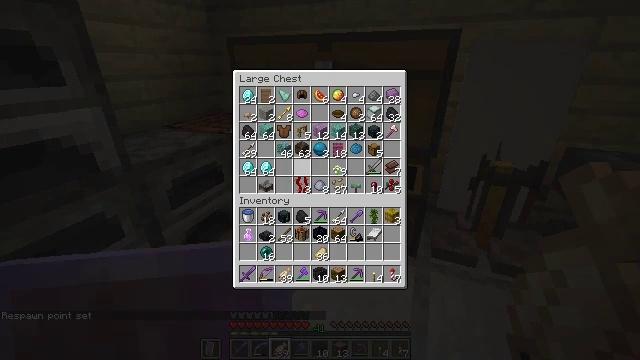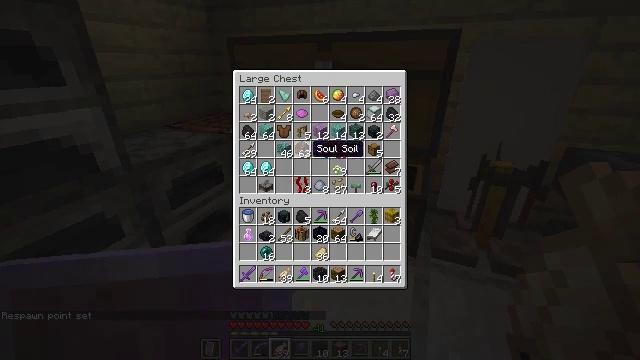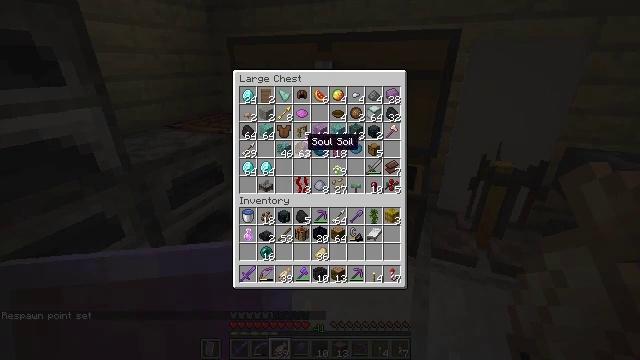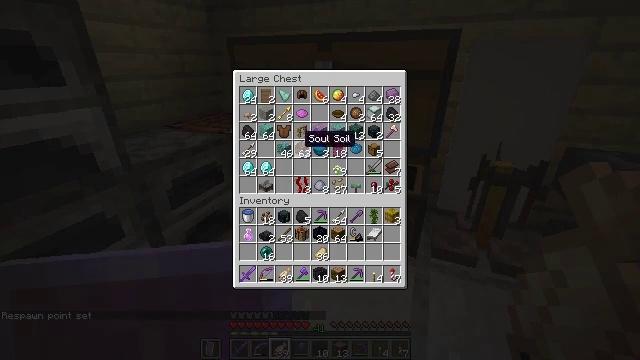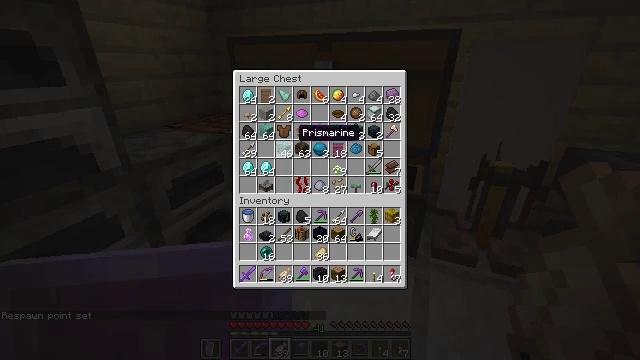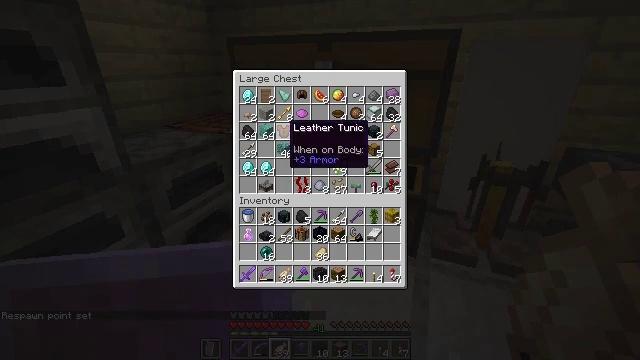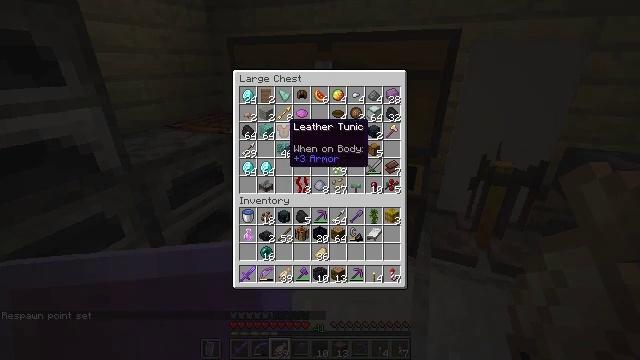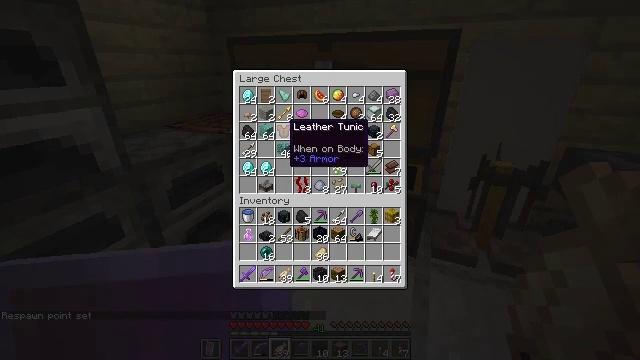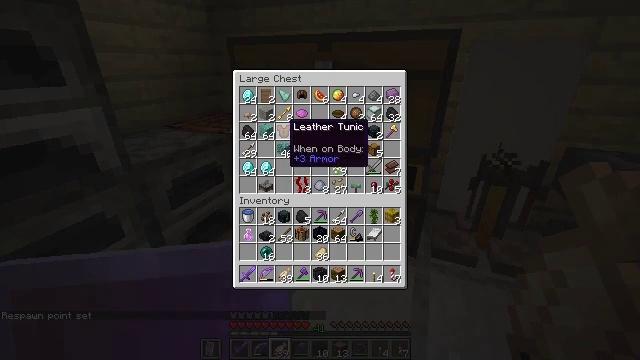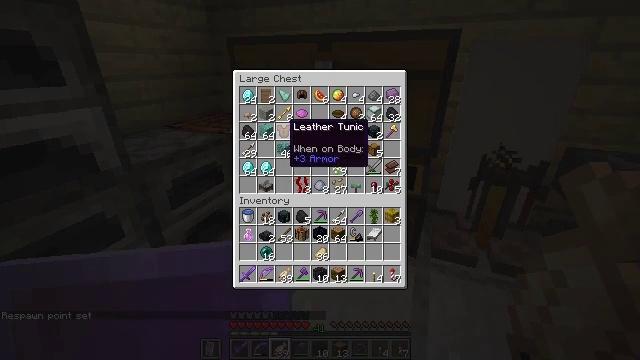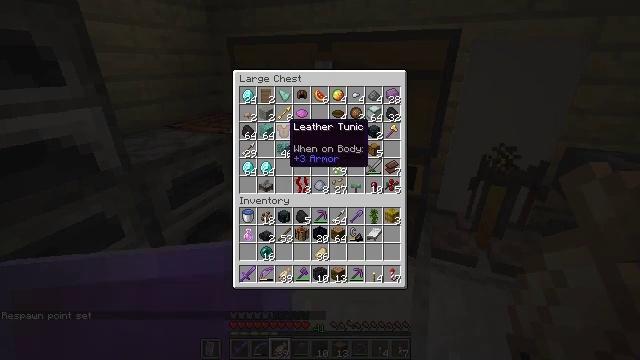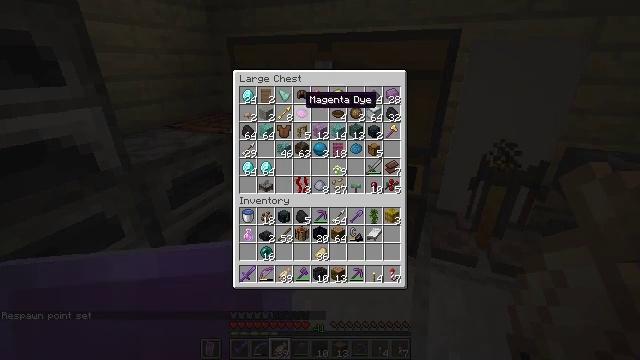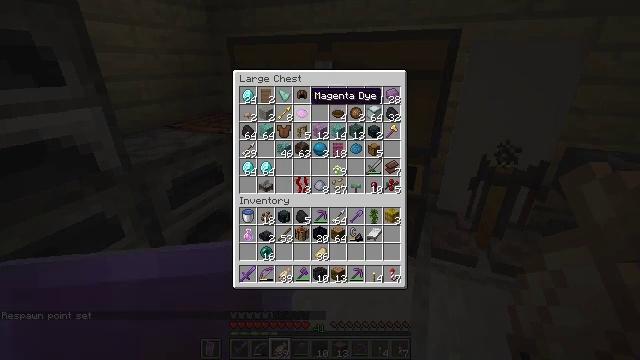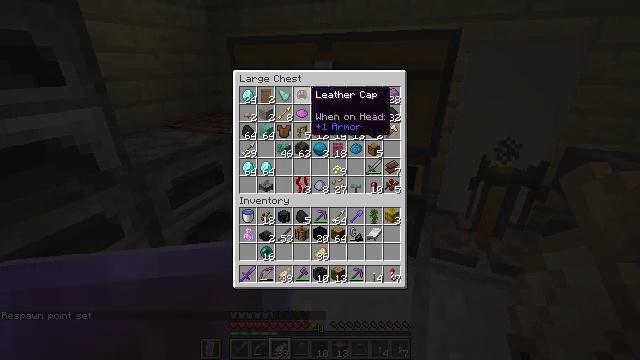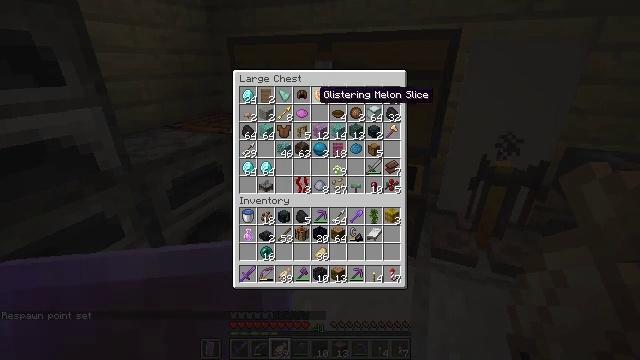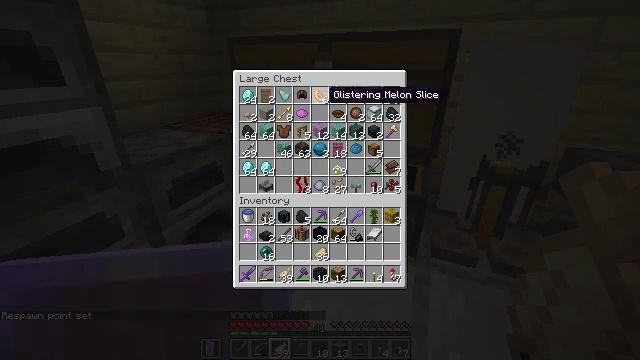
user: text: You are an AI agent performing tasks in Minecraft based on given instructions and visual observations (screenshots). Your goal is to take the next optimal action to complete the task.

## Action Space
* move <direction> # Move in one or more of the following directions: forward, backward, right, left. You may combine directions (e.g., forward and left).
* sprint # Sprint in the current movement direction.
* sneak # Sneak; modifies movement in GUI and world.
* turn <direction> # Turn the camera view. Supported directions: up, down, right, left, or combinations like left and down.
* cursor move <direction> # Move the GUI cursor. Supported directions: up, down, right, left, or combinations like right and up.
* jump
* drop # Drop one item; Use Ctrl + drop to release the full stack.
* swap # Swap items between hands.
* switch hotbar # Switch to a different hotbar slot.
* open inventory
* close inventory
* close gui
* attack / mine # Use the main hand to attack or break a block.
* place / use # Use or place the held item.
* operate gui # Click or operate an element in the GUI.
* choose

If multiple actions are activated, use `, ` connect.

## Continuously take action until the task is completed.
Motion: motion action
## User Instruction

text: Combine cocoa beans in the crafting grid to get brown dye.
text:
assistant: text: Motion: no_op
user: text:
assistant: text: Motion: turn up
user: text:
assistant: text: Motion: no_op
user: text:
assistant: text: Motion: no_op
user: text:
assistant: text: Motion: turn left
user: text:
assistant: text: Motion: no_op
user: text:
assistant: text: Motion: no_op
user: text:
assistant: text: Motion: no_op
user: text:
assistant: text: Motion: no_op
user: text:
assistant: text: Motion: no_op
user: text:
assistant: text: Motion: turn right and up
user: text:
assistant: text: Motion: no_op
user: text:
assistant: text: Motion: no_op
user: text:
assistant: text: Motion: turn right
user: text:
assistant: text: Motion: turn right
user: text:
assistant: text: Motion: turn right and down
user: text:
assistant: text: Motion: no_op
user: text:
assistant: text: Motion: turn down
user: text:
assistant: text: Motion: turn down
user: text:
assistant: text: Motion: turn down
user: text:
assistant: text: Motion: no_op
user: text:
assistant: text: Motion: no_op
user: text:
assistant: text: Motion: no_op
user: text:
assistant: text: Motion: no_op
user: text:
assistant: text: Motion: no_op
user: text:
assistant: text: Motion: no_op
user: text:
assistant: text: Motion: turn down
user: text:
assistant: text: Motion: turn down
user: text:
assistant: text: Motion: no_op
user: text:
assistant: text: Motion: no_op